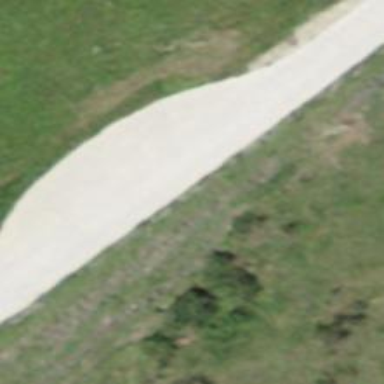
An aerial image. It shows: Passing place on the road.